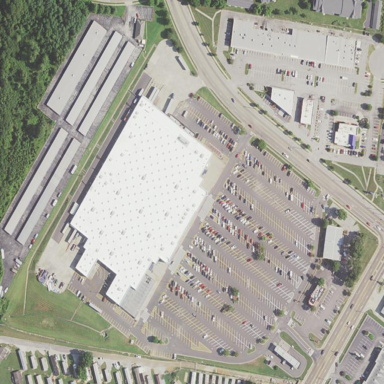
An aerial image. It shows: Supermarket.